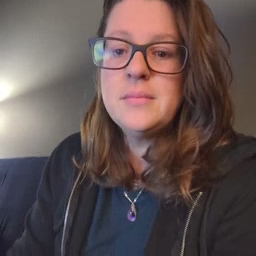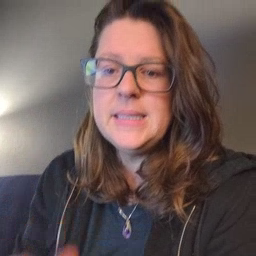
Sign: empty